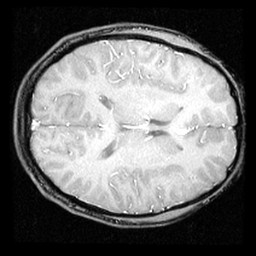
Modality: inplaneT1
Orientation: axial
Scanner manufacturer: ge
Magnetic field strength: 3 T
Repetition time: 0.2 s
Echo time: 0.0036 s